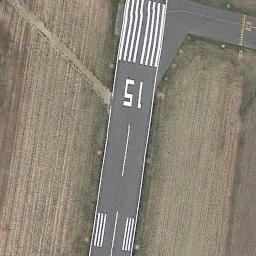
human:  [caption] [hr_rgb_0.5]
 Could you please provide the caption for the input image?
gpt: Next to the runway is brown bare ground with white '15' and short-line signs on the runway .

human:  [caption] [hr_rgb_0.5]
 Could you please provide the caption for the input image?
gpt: The runway has a threshold marking and two touchdown zone markings and the designation marking is 15 .

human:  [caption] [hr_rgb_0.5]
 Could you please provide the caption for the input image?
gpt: The runway is on the bare land next to the grass .

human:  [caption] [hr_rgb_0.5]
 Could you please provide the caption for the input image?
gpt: Runways are marked with Numbers and vertical lines .

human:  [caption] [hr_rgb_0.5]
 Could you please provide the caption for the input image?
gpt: There are some bare land beside the runway with white marks .